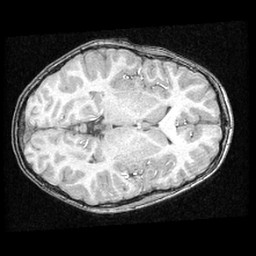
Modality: T1w
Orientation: axial
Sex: female
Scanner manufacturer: ge
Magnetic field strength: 1.5 T
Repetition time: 21 s
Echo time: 0.008 s